Question: I have a JFrame window, and I'd like to add a scrollable JTable towards the middle of it. I have a method, called 'collectionTableScrollPane()' that generates the 'JScrollPane' (and I know this is guaranteed to work).
I then proceed to add it to my 'mainPanel' panel. However, I'd like there to be some forced 30px padding on the left and right of the 'JScrollPane'. Logically, I would create a holding 'JPanel' with a centred 'FlowLayout', and add 'Box.createHorizontalStrut(30)' either side of the 'JScrollPane'.
'''
JPanel tableHolderPanel = new JPanel(new FlowLayout());
mainPanel.add(tableHolderPanel);
tableHolderPanel.add(Box.createHorizontalStrut(30));
tableHolderPanel.add(collectionTableScrollPane());
tableHolderPanel.add(Box.createHorizontalStrut(30));
'''
However, I'm getting a strange result, where the JScrollPane in the middle of the window (denoted by the arrows) sort of becomes ineffectual.
Does anyone know what the problem is?

Note that the 'JTable' contains four rows, of which only two are visible.
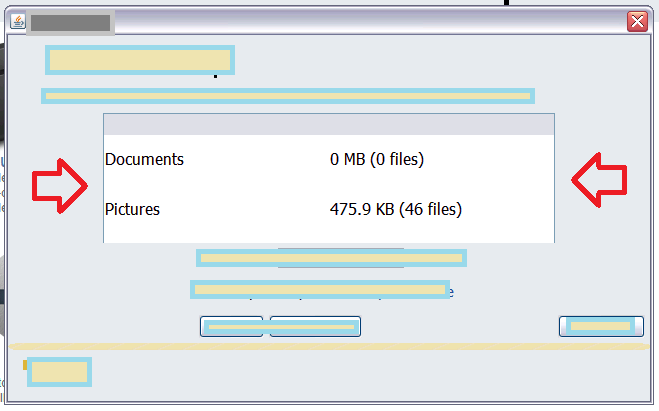
Answer: I had some issues in the past when i used a 'JScrollPane' inside a panel with a 'FlowLayout'. The behaviour could be tricky, when the content grow, the horizontal scrollbar may appear or the FlowLayout should add a new line.
In your case, i will replace the 'FlowLayout' by a 'BorderLayout' :
'''
JPanel tableHolderPanel = new JPanel(new BorderLayout());
mainPanel.add(tableHolderPanel);
tableHolderPanel.add(Box.createHorizontalStrut(30), BorderLayout.WEST);
tableHolderPanel.add(collectionTableScrollPane(), BorderLayout.CENTER);
tableHolderPanel.add(Box.createHorizontalStrut(30), BorderLayout.EAST);
'''